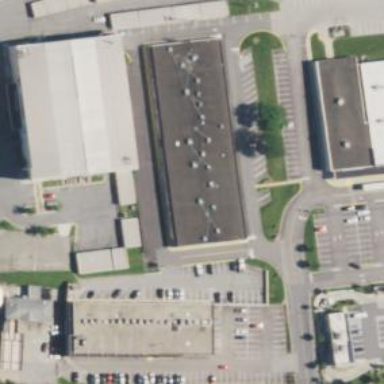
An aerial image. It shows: Central office building.